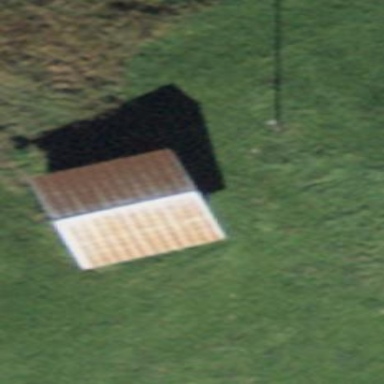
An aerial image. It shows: Barn.